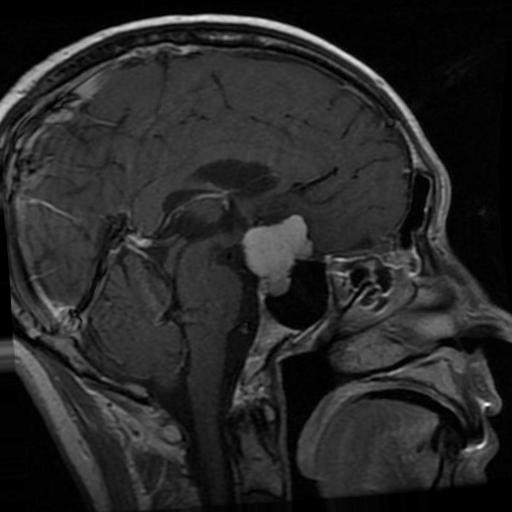
Label: meningioma